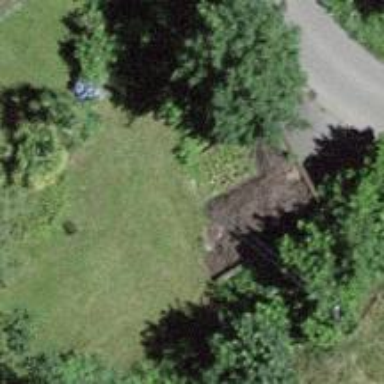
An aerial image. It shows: Garage.